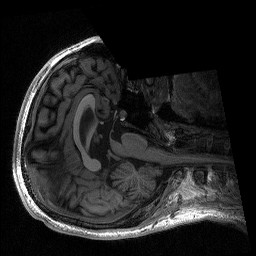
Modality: T1w
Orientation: axial
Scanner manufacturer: siemens
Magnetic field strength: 3 T